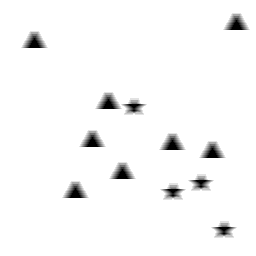
Squares: 0
Triangles: 8
Stars: 4
Total shapes: 12